Question:
'''
echo "<table class='container'><tr class='stuff'></tr>
<form method='post' action='edit.php' name='edit'>
<tr class='setting' hidden>
... Some inputs and such go here...
<td class='checkbox'>
<input class='cancel' type='button'>
<input class='save' name='update' value='update' type='submit'>
</td></tr></form></table>";
'''
'''
<?php
$dbhost = 'localhost';
$dbuser = 'root';
$dbpass = '';
$conn = mysql_connect($dbhost, $dbuser, $dbpass);
if(! $conn )
{
die('Could not connect: ' . mysql_error());
}
if($_SESSION['school'] == "drl") {
$sql = 'SELECT id, student_name, student_id, grad_year, grade, test_name, individual, team_event, member_number, team_number, captain FROM drl';
}
elseif($_SESSION['school'] == "Butler Tech") {
$sql = 'SELECT id, student_name, student_id, grad_year, grade, test_name, individual, team_event, member_number, team_number, captain FROM butlertech';
}
elseif($_SESSION['school'] == "MIT") {
$sql = 'SELECT student_name, student_id, grad_year, grade, test_name, individual, team_event, member_number, team_number, captain FROM mit';
}
mysql_select_db('contestants');
$retval = mysql_query( $sql, $conn );
if(! $retval )
{
die('Could not get data: ' . mysql_error());
}
while($row = mysql_fetch_array($retval, MYSQL_ASSOC))
{
echo
"<table class='container'><tr class='stuff'><td hidden>{$row['id']}</td><td>{$row['student_name']}</td></input><td>{$row['student_id']}</td><td class='shcell'>{$row['grade']}</td><td>{$row['test_name']}</td><td>{$row['individual']}</td><td>{$row['team_event']}</td><td class='shcell'>{$row['team_number']}</td><td class='shcell'>{$row['captain']}</td><td class='checkbox' class='odd'> <input class='edit' type='button'> <input class='delete' type='button'> </td></tr>
<tr class='setting' hidden> <form method='post' action='edit.php' name='edit'>
<td><input type='text' name='id' value='"; echo $row['id']; echo "' hidden></input><input id='school' value='"; echo $_SESSION['school']; echo "'name='school' hidden>
<input id='student_name' type='text' value='{$row['student_name']}' name='student_name' /></td>
<td><input id='student_id' type='text' value='{$row['student_id']}' name='student_id' /></td>
<td class='shcell'><select id='grade' name='grade'>
<option value = '7th'"; if($row['grade'] == '7'){ echo 'selected="selected"';} echo ">7th</option>
<option value = '8th'"; if($row['grade'] == '8'){ echo 'selected="selected"';} echo ">8th</option>
<option value = '9th'"; if($row['grade'] == '9'){ echo 'selected="selected"';} echo ">9th</option>
<option value = '10th'"; if($row['grade'] == '10'){ echo 'selected="selected"';} echo ">10th</option>
<option value = '11th'"; if($row['grade'] == '11'){ echo 'selected="selected"';} echo ">11th</option>
<option value = '12th'"; if($row['grade'] == '12'){ echo 'selected="selected"';} echo ">12th</option>
</select></td>
<td><select class='settings' id='test_name' name='test_name'>
<option value = 'None'"; if($row['captain'] == 'None'){ echo 'selected="selected"';} echo ">None</option>
<option value = '(01) Fundamental Accounting'"; if($row['test_name'] == '(01) Fundamental Accounting'){ echo 'selected="selected"';} echo ">(01) Fundamental Accounting</option>
<option value = '(02) Advanced Accounting'"; if($row['test_name'] == '(02) Advanced Accounting'){ echo 'selected="selected"';} echo ">(02) Advanced Accounting</option>
<option value = '(04) Payroll Accounting"; if($row['test_name'] == '(04) Payroll Accounting'){ echo 'selected="selected"';} echo "'>(04) Payroll Accounting</option>
<option value = '(12) Financial Math & Analysis'"; if($row['test_name'] == '(12) Financial Math & Analysis'){ echo 'selected="selected"';} echo ">(12) Financial Math & Analysis</option>
<option value = '(13) Insurance Concepts'"; if($row['test_name'] == '(13) Insurance Concepts'){ echo 'selected="selected"';} echo ">(13) Insurance Concepts</option>
<option value = '(14) Federal Income Tax Accounting'"; if($row['test_name'] == '(14) Federal Income Tax Accounting'){ echo 'selected="selected"';} echo ">(14) Federal Income Tax Accounting</option>
<option value = '(20) Keyboarding Production'"; if($row['test_name'] == '(20) Keyboarding Production'){ echo 'selected="selected"';} echo ">(20) Keyboarding Production</option>
<option value = '(46) Fundamentals of Web Design'"; if($row['test_name'] == '(46) Fundamentals of Web Design'){ echo 'selected="selected"';} echo ">(46) Fundamentals of Web Design</option>
<option value = '(47) PC Servicing & Troubleshooting'"; if($row['test_name'] == '(47) PC Servicing & Troubleshooting'){ echo 'selected="selected"';} echo ">(47) PC Servicing & Troubleshooting</option>
<option value = '(48) Computer Security'"; if($row['test_name'] == '(48) Computer Security'){ echo 'selected="selected"';} echo ">(48) Computer Security</option>
</select></td>
<td><select class='settings' name='individual' value='{$row['individual']}'>
<option value = 'None'"; if($row['individual'] == 'None'){ echo 'selected="selected"';} echo ">None</option>
<option value = '(03) Computerized Accounting'"; if($row['individual'] == '(03) Computerized Accounting'){ echo 'selected="selected"';} echo ">(03) Computerized Accounting</option>
<option value = '(06) Fundamental Spreadsheet Applications'"; if($row['individual'] == '(06) Fundamental Spreadsheet Applications'){ echo 'selected="selected"';} echo ">(06) Fundamental Spreadsheet Applications</option>
<option value = '(07) Advanced Spreadsheet Applications'"; if($row['individual'] == '(07) Advanced Spreadsheet Applications'){ echo 'selected="selected"';} echo ">(07) Advanced Spreadsheet Applications</option>
<option value = '(08) Banking & Finance'"; if($row['individual'] == '(08) Banking & Finance'){ echo 'selected="selected"';} echo ">(08) Banking & Finance</option>
<option value = '(10) Economic Research Project Individual'"; if($row['individual'] == '(10) Economic Research Project Individual'){ echo 'selected="selected"';} echo ">(10) Economic Research Project Individual</option>
<option value = '(21) Fundamental Word Processing Skills'"; if($row['individual'] == '(21) Fundamental Word Processing Skills'){ echo 'selected="selected"';} echo ">(21) Fundamental Word Processing Skills</option>
<option value = '(22) Advanced Word Processing Skills'"; if($row['individual'] == '(22) Advanced Word Processing Skills'){ echo 'selected="selected"';} echo ">(22) Advanced Word Processing Skills</option>
<option value = '(31) Administrative Support Research Project Individual'"; if($row['individual'] == '(31) Administrative Support Research Project Individual'){ echo 'selected="selected"';} echo ">(31) Administrative Support Research Project Individual</option>
<option value = '(64) Interview Skills'"; if($row['individual'] == '(64) Interview Skills'){ echo 'selected="selected"';} echo ">(64) Interview Skills</option>
<option value = '(69) Presentation Management Individual'"; if($row['individual'] == '(69) Presentation Management Individual'){ echo 'selected="selected"';} echo ">(69) Presentation Management Individual</option>
</select></td>
<td><select class='settings' name='team_event' value='{$row['team_event']}'>
<option value = 'None'"; if($row['team_event'] == 'None'){ echo 'selected="selected"';} echo ">None</option>
<option value = '(09) Financial Analyst Team'"; if($row['team_event'] == '(09) Financial Analyst Team'){ echo 'selected="selected"';} echo ">(09) Financial Analyst Team</option>
<option value = '(11) Economic Research Project Team'"; if($row['team_event'] == '(11) Economic Research Project Team'){ echo 'selected="selected"';} echo ">(11) Economic Research Project Team</option>
<option value = '(30) Administrative Support Team'"; if($row['team_event'] == '(30) Administrative Support Team'){ echo 'selected="selected"';} echo ">(30) Administrative Support Team</option>
<option value = '(50) Computer Animation Team'"; if($row['team_event'] == '(50) Computer Animation Team'){ echo 'selected="selected"';} echo ">(50) Computer Animation Team</option>
<option value = '(51) Network Design Team'"; if($row['team_event'] == '(51) Network Design Team'){ echo 'selected="selected"';} echo ">(51) Network Design Team</option>
<option value = '(53) Video Production Team'"; if($row['team_event'] == '(53) Video Production Team'){ echo 'selected="selected"';} echo ">(53) Video Production Team</option>
<option value = '(55) Web Site Design Team'"; if($row['team_event'] == '(55) Web Site Design Team'){ echo 'selected="selected"';} echo ">(55) Web Site Design Team</option>
<option value = '(57) Broadcast News Production Team'"; if($row['team_event'] == '(57) Broadcast News Production Team'){ echo 'selected="selected"';} echo ">(57) Broadcast News Production Team</option>
<option value = '(62) Small Business Management Team'"; if($row['team_event'] == '(62) Small Business Management Team'){ echo 'selected="selected"';} echo ">(62) Small Business Management Team</option>
<option value = '(70) Presentation Management Team'"; if($row['team_event'] == '(70) Presentation Management Team'){ echo 'selected="selected"';} echo ">(70) Presentation Management Team</option>
</select></td>
<td class='shcell'><input id='team_number' name='team_number' min='1' value='{$row['team_number']}' class='number' type='number' /></td>
<td class='shcell'><select id='captain' name='captain'>
<option value = '-'"; if($row['captain'] == '-'){ echo 'selected="selected"';} echo ">-</option>
<option value = 'No'"; if($row['captain'] == 'No'){ echo 'selected="selected"';} echo ">No</option>
<option value = 'Yes'"; if($row['captain'] == 'Yes'){ echo 'selected="selected"';} echo ">Yes</option>
</select></td>
<td class='checkbox'>
<input class='cancel' type='button'>
<input class='save' name='update' value='update' type='submit'></td></form></tr></table>";}
mysql_close($conn);
?>
'''
Everything works as intended, except for the form part. As you can see in the picture, the form is being echoed before everything else. What I want is for '<tr class='setting' hidden></tr>' to be inside the form.
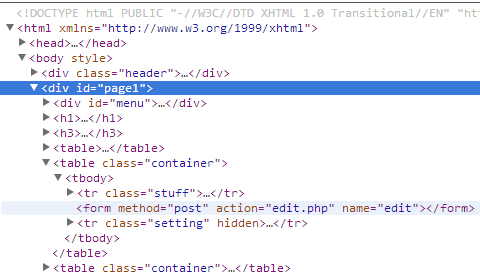
Answer: When you're using '<form>' with '<table>' you need to either put the '<form>' tags completely outside the '<table>', or have the entire '<form>' inside one '<td>'. Any other structure breaks the syntax of the '<table>' and will be ignored by the browser, or rendered incorrectly.
Valid HTML:
'''
<form>
<table>
<tr>
<td>
<input name="data" type="text">
<input name="moredata" type="text">
</td>
<td>
<input name="yetmoredata" type="text">
</td>
</tr>
</table>
</form>
'''
Alternatively
'''
<table>
<tr>
<td>
<form>
<input name="data" type="text">
<input name="moredata" type="text">
</form>
</td>
</tr>
</table>
'''